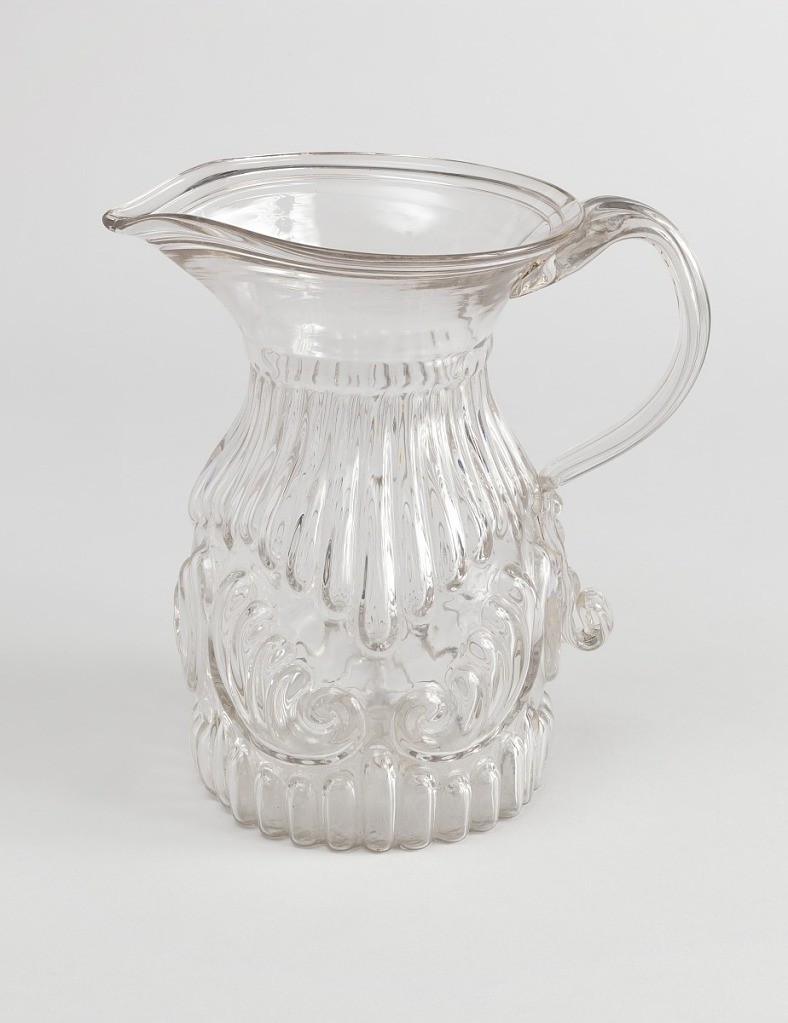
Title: Pitcher
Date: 19th century
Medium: glass
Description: Clear glass pitcher